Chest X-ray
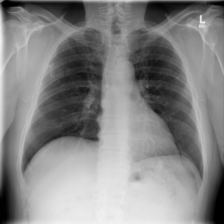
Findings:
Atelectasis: negative
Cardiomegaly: negative
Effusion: negative
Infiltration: negative
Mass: negative
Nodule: negative
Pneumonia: negative
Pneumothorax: negative
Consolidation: negative
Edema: negative
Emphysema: negative
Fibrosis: negative
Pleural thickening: negative
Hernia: negative